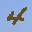
Label: 4